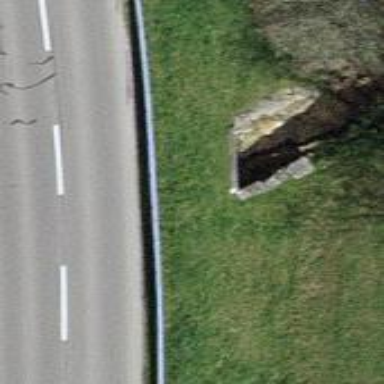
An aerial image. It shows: There is tunnel.